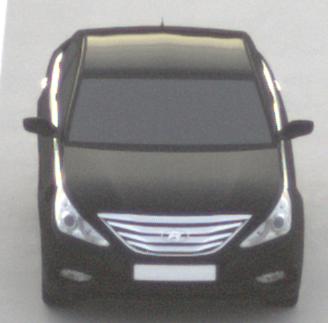
Make: Hyundai
Model: Sonata
Detailed model: Gen. 6 YF
Model produced from: 2009
Model produced until: 2016
Doors: 4
Color: black
Road condition: dry road
Daytime: sunrise or sunset
Contrast: low contrast